Question: Long-time LaTeX user but first time posting. I'm out of my depth with TikZ and don't know if there is a better way to approach this problem.
I'm trying to add a decorative page border along the top of every page so that it resembles the border of an airmail envelope: a repeating sequence of blue, blank and red parallelograms. This is intended to be a full bleed pattern that will extend to the edge of the physical page when printed. Example below.

I would like to generate this pattern in LaTeX if possible, and have tried a few things with TikZ but with limited success. I can draw a single thick border at the edge of the page (MWE below) but cannot modify this code to draw sequential parallelograms because I'm out of my depth already with TikZ.
'''
\documentclass[12pt]{scrartcl}
\usepackage{lipsum}
\usepackage[a4paper,margin=1in]{geometry}
\usepackage{tikz}
\usetikzlibrary{calc}
%\usetikzlibrary{patterns}
\usepackage{scrlayer-scrpage}
\begin{document}
\newcommand{\myborder}{\tikz[remember picture,overlay]
\draw [blue,line width=5mm]
(current page.north west)
rectangle
(current page.north east)
;}
\chead[\myborder]{\myborder} % for page borders
\lipsum[1-3]
\end{document}
'''
One way to draw parallelograms uses nodes <URL> but my application does not require text in the parallelogram and I could not modify this code to suit my needs.
This approach is simpler <URL> but I cannot modify this code sufficiently to make it work with the border code in the MWE.
I'm stuck and would really appreciate some guidance about how to solve this.
Thanks!
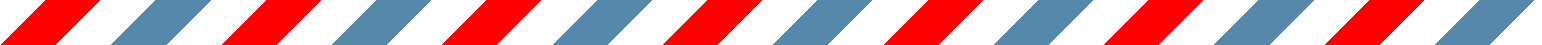
Answer: One easy approach is to draw inclined red and blue lines and then clip them to a rectangle:
'''
\documentclass[12pt]{scrartcl}
\usepackage{lipsum}
\usepackage[a4paper,margin=1in]{geometry}
\usepackage{tikz}
\usetikzlibrary{calc}
%\usetikzlibrary{patterns}
\usepackage{scrlayer-scrpage}
\begin{document}
\newcommand{\myborder}{%
\begin{tikzpicture}[remember picture,overlay]
\clip (current page.north west) rectangle ($(current page.north east)+(0,-0.7)$);
\foreach \x in {-9,-6.3,...,27}{
\draw[red, line width=0.6cm, rotate=-45] (\x,-\paperheight) -- ++(0,2*\paperheight);
\draw[blue!30!lightgray,line width=0.6cm, rotate=-45] (\x+1.35,-\paperheight) -- ++(0,2*\paperheight);
}
\end{tikzpicture}
}
\chead[\myborder]{\myborder} % for page borders
\lipsum[1-3]
\end{document}
'''
<URL>